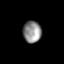
Tissue: skin
Cell type: Epithelial cells
Senescence score: 0.255
Nuclear area (px): 396
Mean DAPI intensity: 138.235